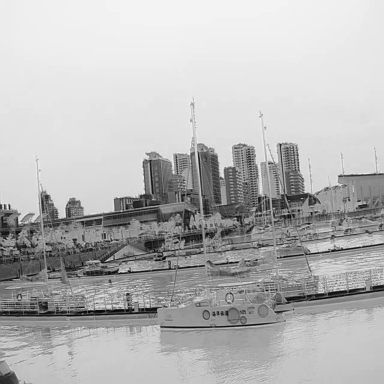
There are six sailboats in the infrared image.